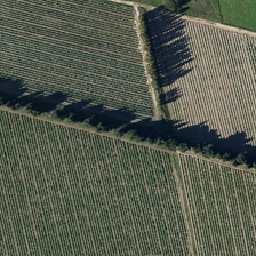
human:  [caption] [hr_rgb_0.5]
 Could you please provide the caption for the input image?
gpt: Small farms consist of grass and crops.

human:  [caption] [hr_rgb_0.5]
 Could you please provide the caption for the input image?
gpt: a few crooked paths pass through the farm .

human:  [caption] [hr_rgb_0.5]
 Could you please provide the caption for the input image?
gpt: Two cross lines of green trees are in several farmlands.

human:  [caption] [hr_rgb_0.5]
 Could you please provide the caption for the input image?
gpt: There are two intersecting green trees in several fields.

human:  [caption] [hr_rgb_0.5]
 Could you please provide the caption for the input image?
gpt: The small farm has grass and crops.